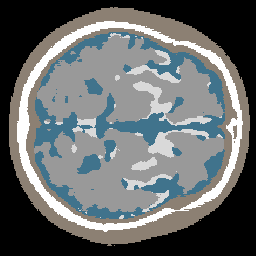
Label: no_lesion